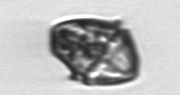
Label: Gyrodinium